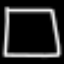
Label: square